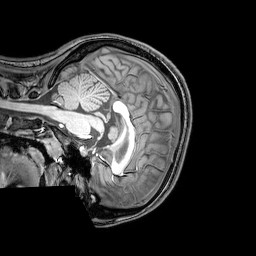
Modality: T1w
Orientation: sagittal
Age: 20
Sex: female
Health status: healthy
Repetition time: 0.081 s
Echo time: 0.037 s